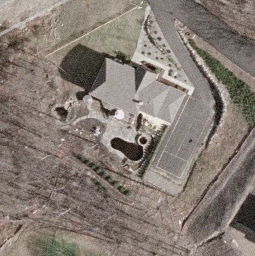
Label: residential